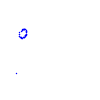
Particle: proton